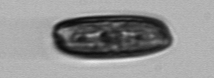
Label: Ephemera